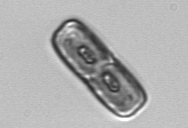
Label: Ephemera